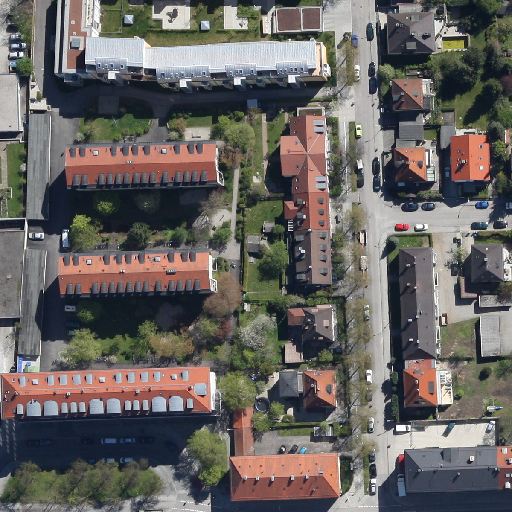
Referring expression: van